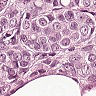
Metastatic tissue present: yes